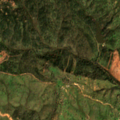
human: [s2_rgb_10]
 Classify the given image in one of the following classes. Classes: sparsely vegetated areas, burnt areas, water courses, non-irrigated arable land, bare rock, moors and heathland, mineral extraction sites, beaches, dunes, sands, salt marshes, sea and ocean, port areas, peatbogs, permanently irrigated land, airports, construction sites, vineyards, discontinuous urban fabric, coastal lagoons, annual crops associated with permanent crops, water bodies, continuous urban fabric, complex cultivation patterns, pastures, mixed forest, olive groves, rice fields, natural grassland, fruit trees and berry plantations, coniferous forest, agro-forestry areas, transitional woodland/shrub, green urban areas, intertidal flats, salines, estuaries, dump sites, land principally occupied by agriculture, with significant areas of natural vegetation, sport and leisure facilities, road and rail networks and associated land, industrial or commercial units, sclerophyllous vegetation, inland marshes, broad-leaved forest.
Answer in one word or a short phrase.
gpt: agro-forestry areas